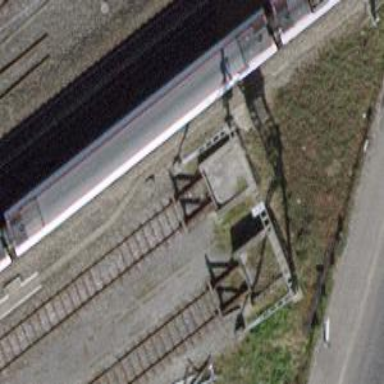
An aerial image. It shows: Railway buffer stop.